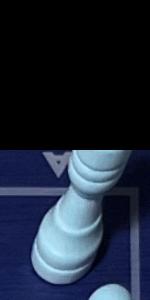
Label: Rook_White